Field crop: maize
Growth stage: 2
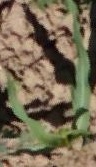
Species: maize